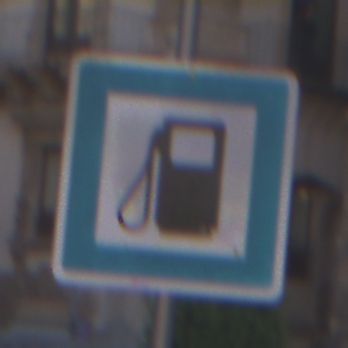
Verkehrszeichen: Tankstelle
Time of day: SunriseSunset
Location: Outdoor (Urban)
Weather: PartlyCloudy
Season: NotSpecified
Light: Natural